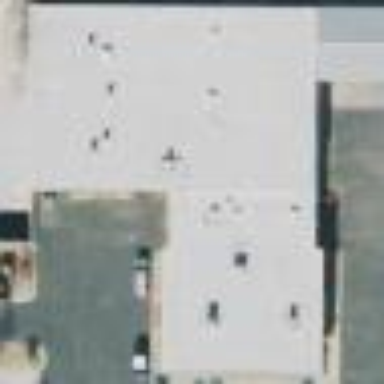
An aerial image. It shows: Building that is tyre shop.